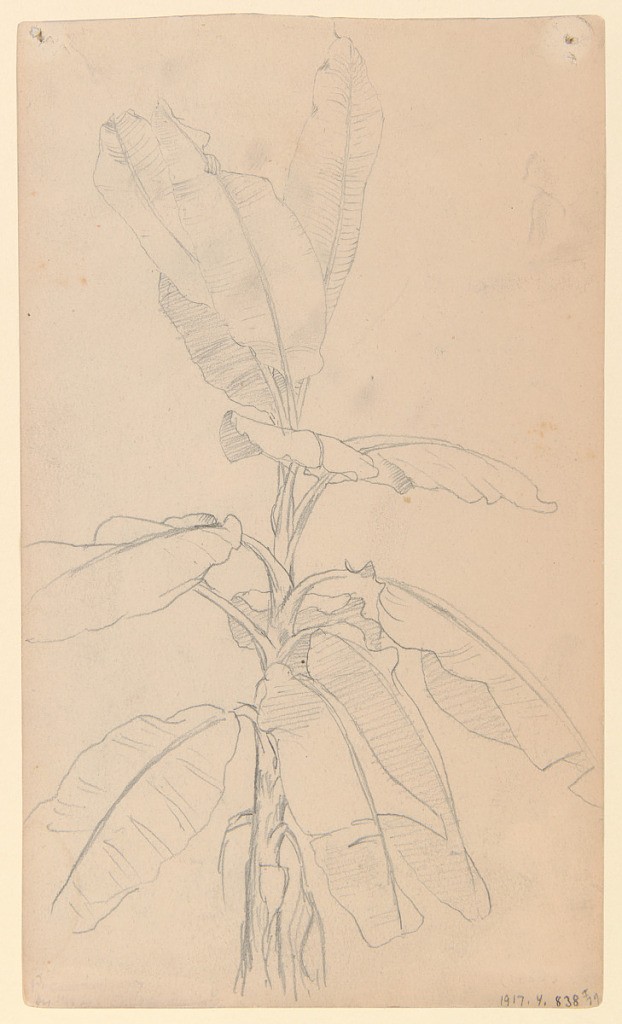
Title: Sketch of a Broad-Leaved Plant, Ecuador
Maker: Frederic Edwin Church, American, 1826–1900
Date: May–July 1857
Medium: Graphite on tan wove paper; verso: graphite
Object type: drawing
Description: Verso: Botanical sketch showing a broad-leaved plant in Ecuador, likely a banana or plantain tree. Its stem rises along the composition's central vertical axis as large, wide leaves radiate in every direction. The older, lower leaves hang downwards at lower center while the newer leaves point upward at upper center.

Recto: Botanical sketches showing seven views of plants in Ecuador. At upper left, an orange tree covered in vines beside two details of leaves; at upper right, three large, billowing trees placed close to one another; at lower left, the large, billowing canopy of a mango tree; at lower center, a section of a bamboo pole; and at lower right, the wispy tops of two bamboo plants.